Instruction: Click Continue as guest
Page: checkout
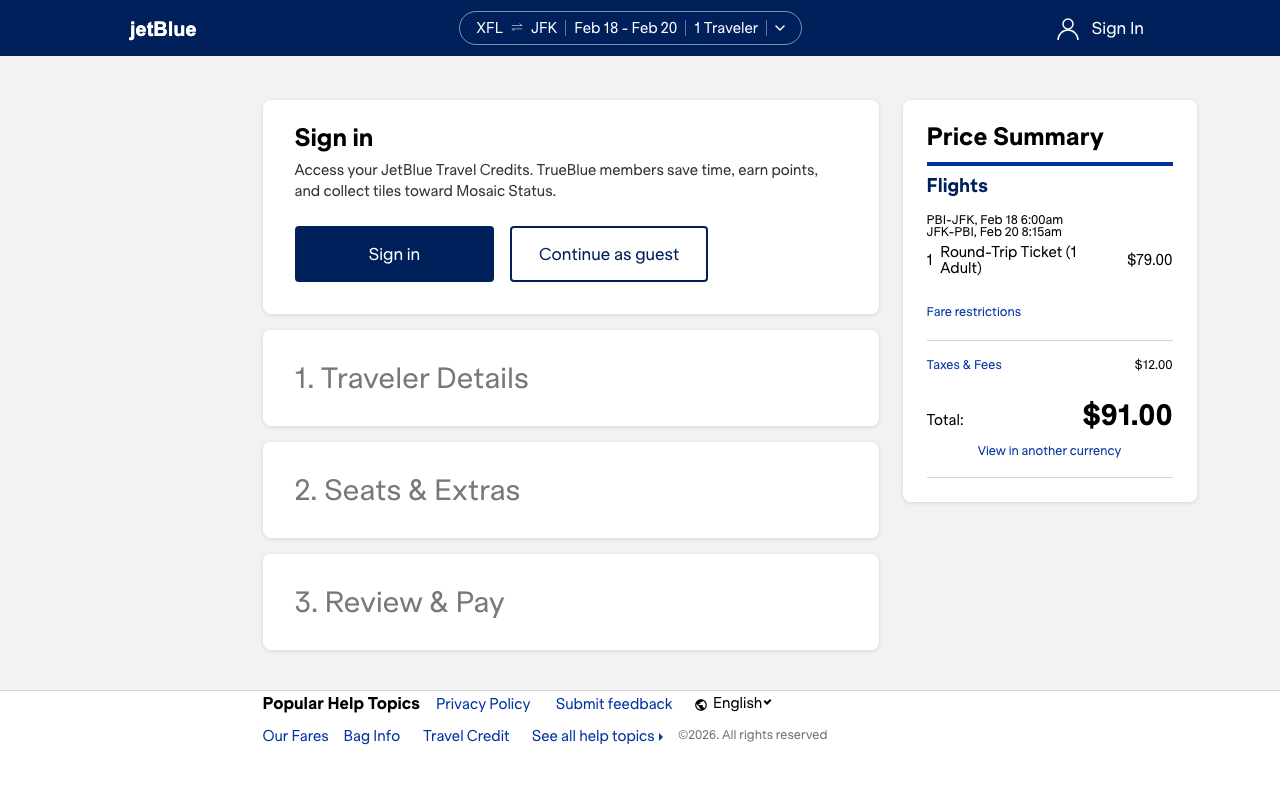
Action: click